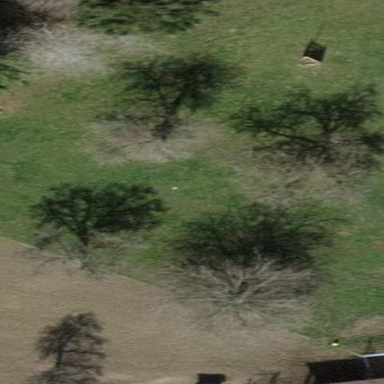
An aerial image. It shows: Orchard.